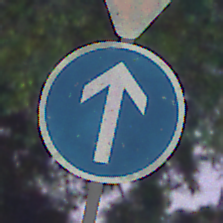
Verkehrszeichen: VorgeschriebeneFahrtrichtungGeradeaus
Zusatzzeichen oben: VorfahrtGewaehren
Umgebung: Outdoor, Suburban
Tageszeit: Night
Wetter: PartlyCloudy
Licht: Artificial
Jahreszeit: NotSpecified
Kontrast: HighContrast